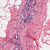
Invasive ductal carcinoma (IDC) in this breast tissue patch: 0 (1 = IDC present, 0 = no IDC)